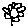
Label: flower